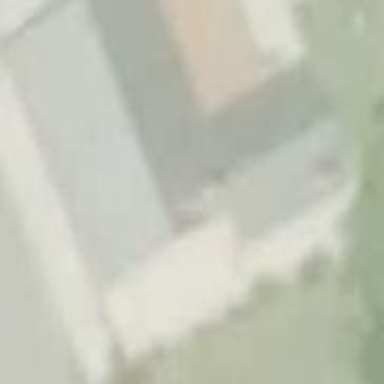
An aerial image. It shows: Simple and straightforward house.